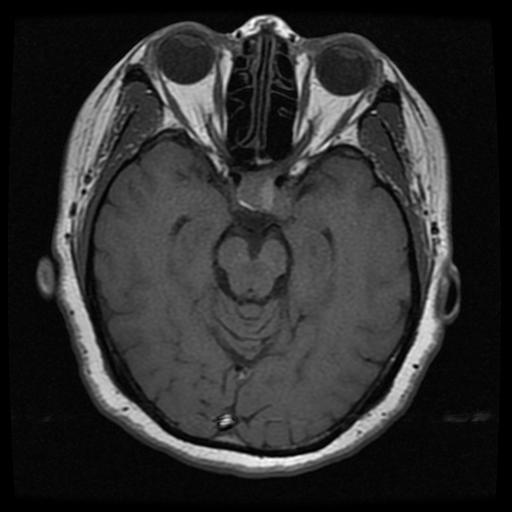
Label: pituitary